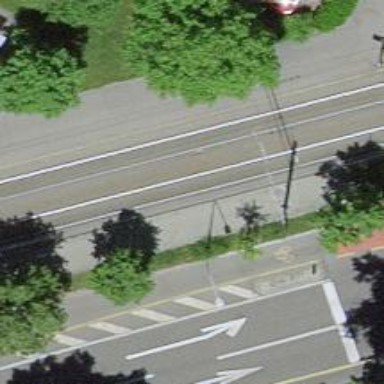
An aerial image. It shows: Avenue lined with trees.